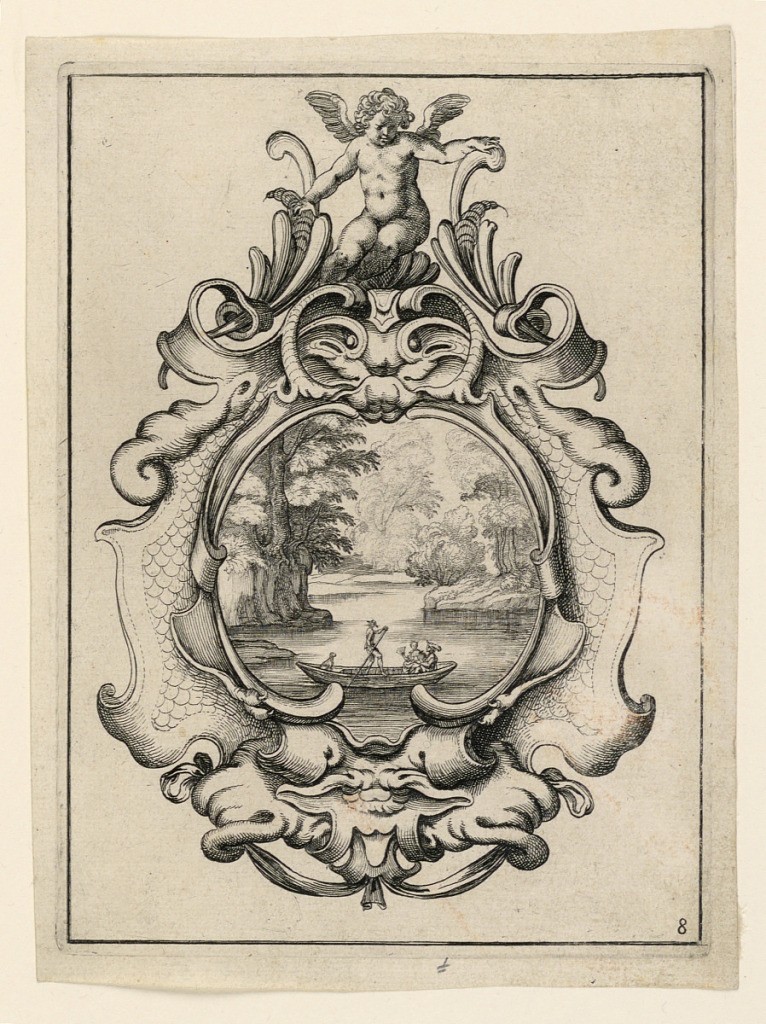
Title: Print
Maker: Daniel Rabel, 1578–1637
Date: ca. 1632
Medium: Engraving, black ink on paper
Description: Cartouche, seen mounted by a winged Amor, above, and containing, within a central opening, a view of a forest lake with three figures and a dog in a boat.